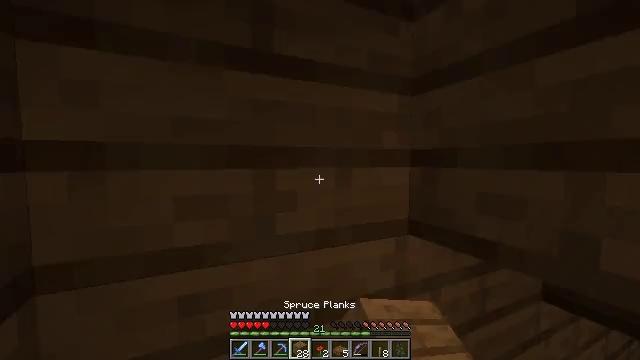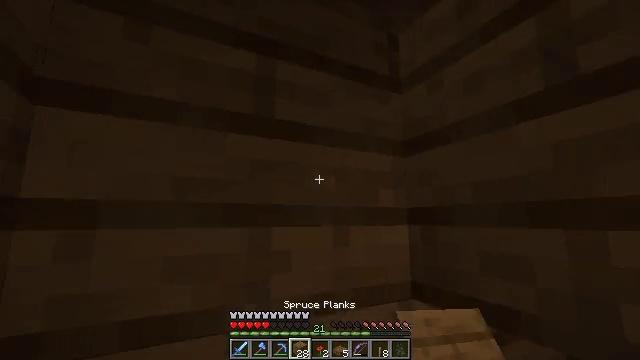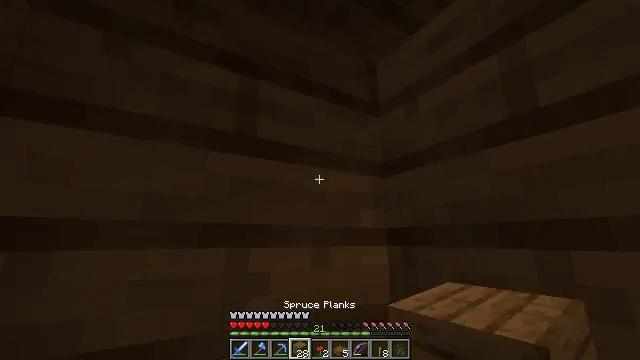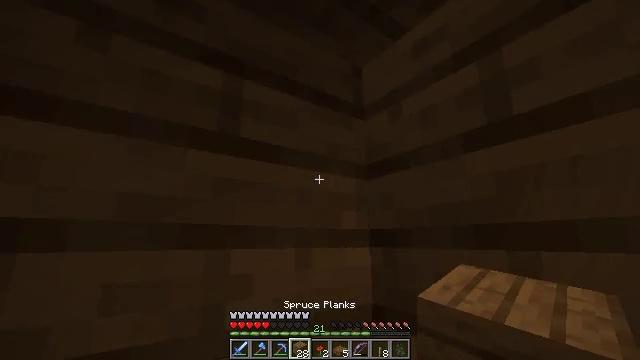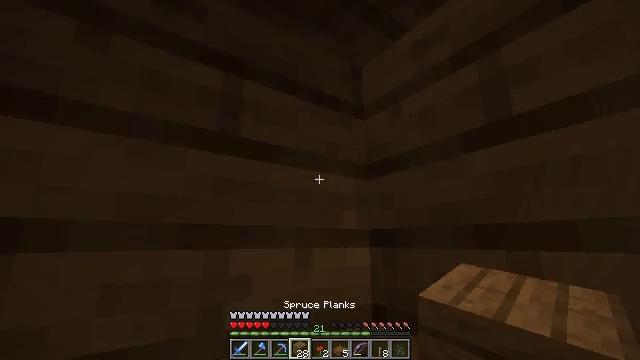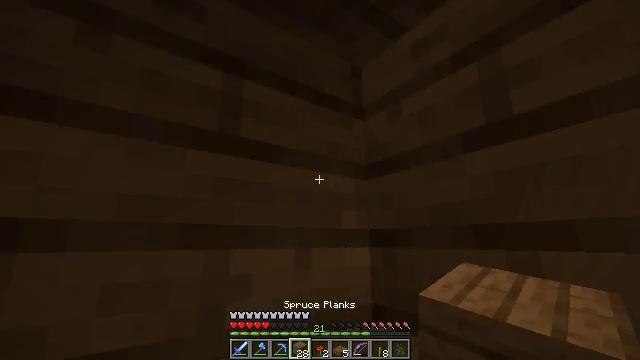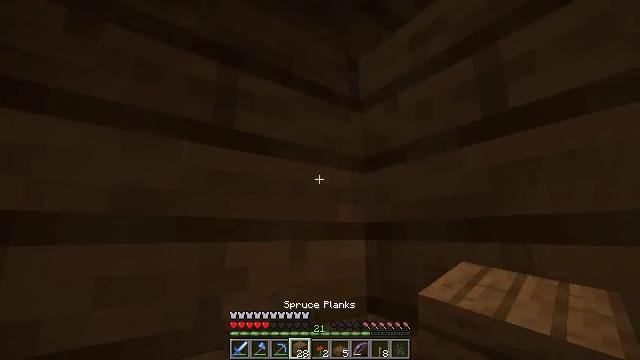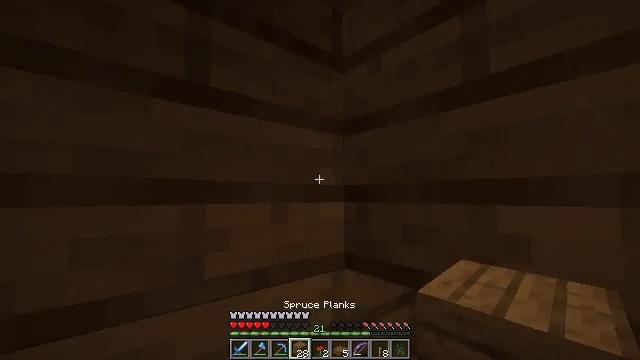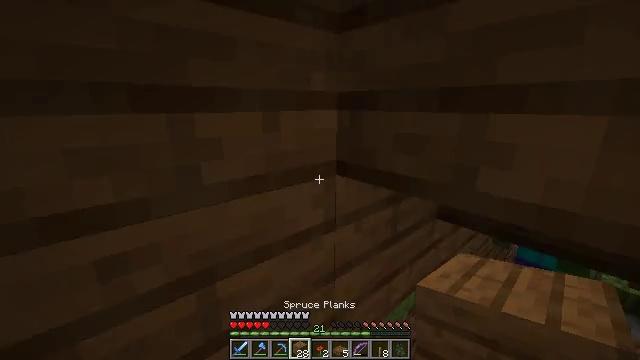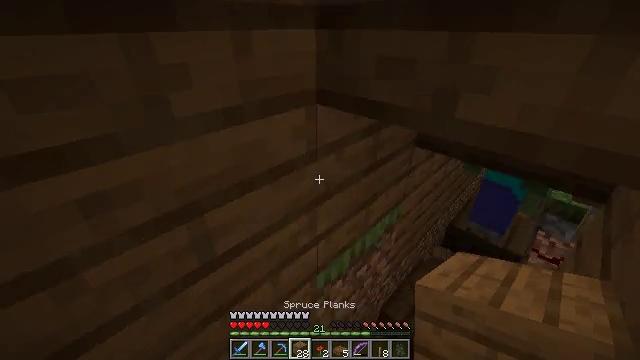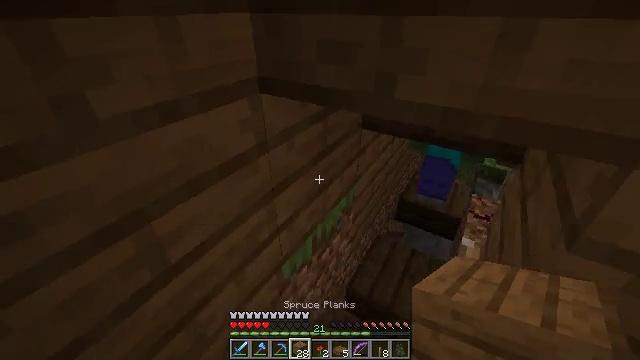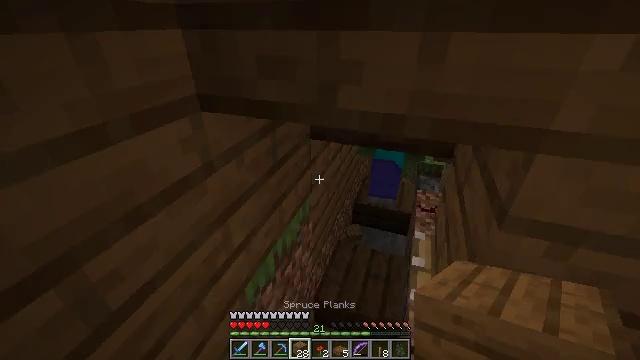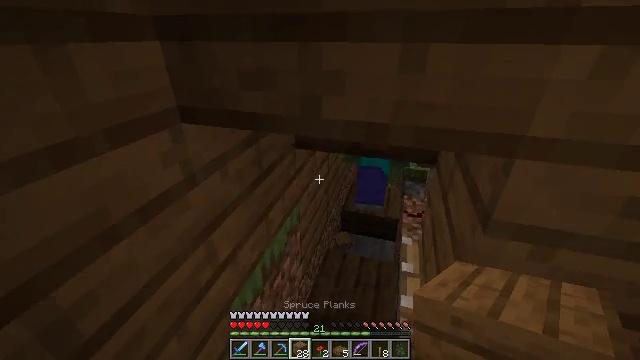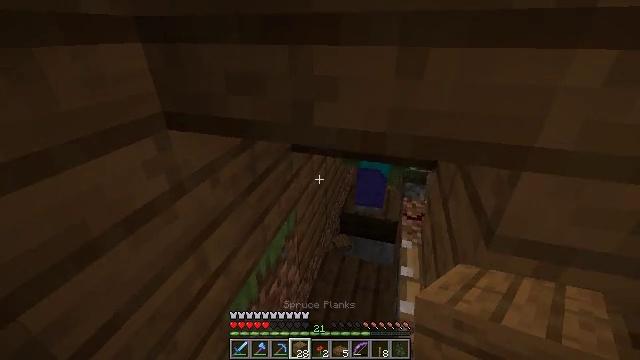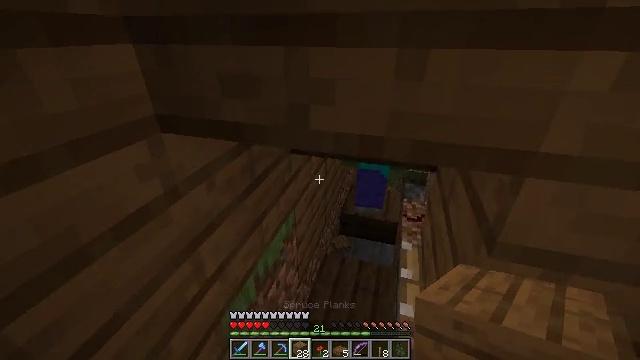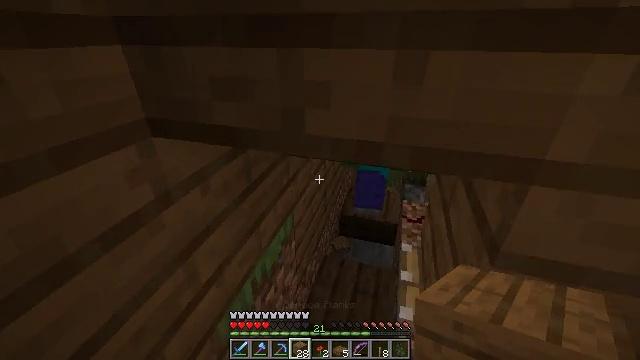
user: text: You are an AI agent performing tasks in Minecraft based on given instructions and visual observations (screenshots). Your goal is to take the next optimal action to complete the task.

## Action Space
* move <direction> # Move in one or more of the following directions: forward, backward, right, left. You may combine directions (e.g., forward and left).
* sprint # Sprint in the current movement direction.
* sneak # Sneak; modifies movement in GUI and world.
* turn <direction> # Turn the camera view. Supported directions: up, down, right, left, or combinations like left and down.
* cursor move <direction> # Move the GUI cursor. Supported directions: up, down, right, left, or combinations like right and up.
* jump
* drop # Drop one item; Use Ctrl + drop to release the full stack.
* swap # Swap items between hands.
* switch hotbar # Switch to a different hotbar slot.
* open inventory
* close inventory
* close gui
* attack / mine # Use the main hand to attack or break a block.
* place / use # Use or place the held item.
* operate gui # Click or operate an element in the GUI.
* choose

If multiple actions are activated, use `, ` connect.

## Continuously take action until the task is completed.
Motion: motion action
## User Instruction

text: Gather the spruce slab by holding left button.
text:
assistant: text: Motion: sneak, turn up
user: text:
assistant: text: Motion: sneak, turn right and up
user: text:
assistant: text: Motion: sneak, turn right
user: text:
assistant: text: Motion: sneak
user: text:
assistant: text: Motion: sneak
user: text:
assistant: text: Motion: sneak, turn down
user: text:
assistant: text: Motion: sneak, turn right and down
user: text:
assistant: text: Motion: sneak, turn right and down
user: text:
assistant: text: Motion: sneak, turn right and down
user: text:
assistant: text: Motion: sneak, turn right and down
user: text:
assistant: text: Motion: sneak, turn right and up
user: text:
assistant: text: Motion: move forward, sneak, turn right and up
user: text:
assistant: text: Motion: move forward, sneak
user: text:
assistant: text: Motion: move forward, sneak
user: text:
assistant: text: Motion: move forward, sneak
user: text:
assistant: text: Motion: sneak
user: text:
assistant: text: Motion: sneak
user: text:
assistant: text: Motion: sneak
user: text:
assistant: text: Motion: sneak, turn right and down
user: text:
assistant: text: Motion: sneak, turn right and down
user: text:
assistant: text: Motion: sneak, turn right and down
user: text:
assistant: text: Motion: sneak, turn right and down
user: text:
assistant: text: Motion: move back, sneak, turn right and down
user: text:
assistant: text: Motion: move back, sneak, turn right and down
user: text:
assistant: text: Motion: move back, sneak
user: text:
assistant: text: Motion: move back, sneak
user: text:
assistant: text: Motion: move back, sneak
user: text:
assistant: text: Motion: move back and move left, sneak
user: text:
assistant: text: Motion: move back and move left, sneak
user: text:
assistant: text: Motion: move back and move left, sneak, turn down